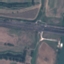
Land use / land cover class: Highway